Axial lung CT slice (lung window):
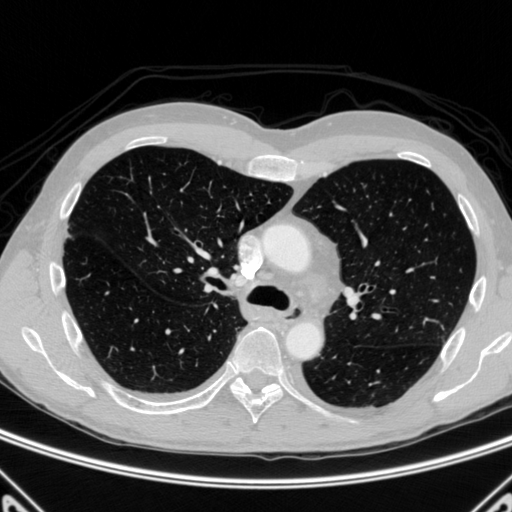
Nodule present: no